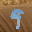
Label: 9